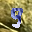
Label: 9